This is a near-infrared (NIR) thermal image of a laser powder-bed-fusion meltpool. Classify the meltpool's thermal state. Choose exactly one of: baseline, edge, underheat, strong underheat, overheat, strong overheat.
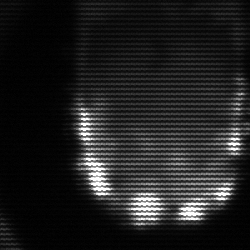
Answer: baseline